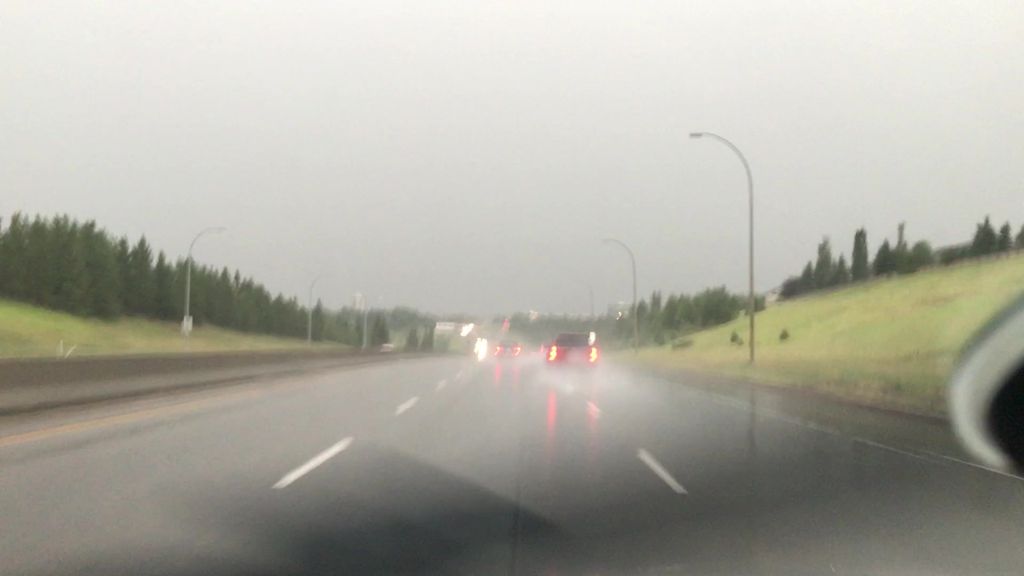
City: edmonton